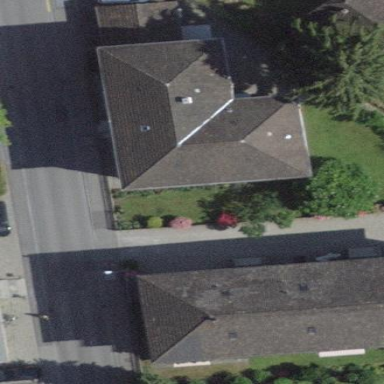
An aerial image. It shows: Apartment building with hipped roof.